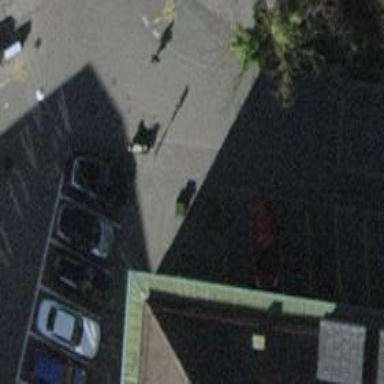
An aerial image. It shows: Kerb barrier.